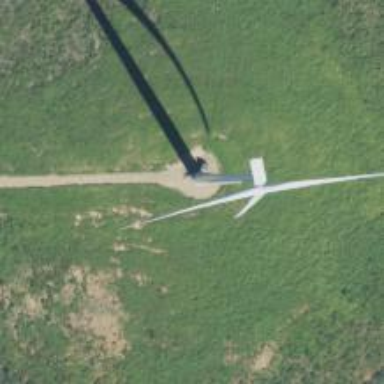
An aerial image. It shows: Wind generator powered by horizontal axis wind turbine.